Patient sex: F
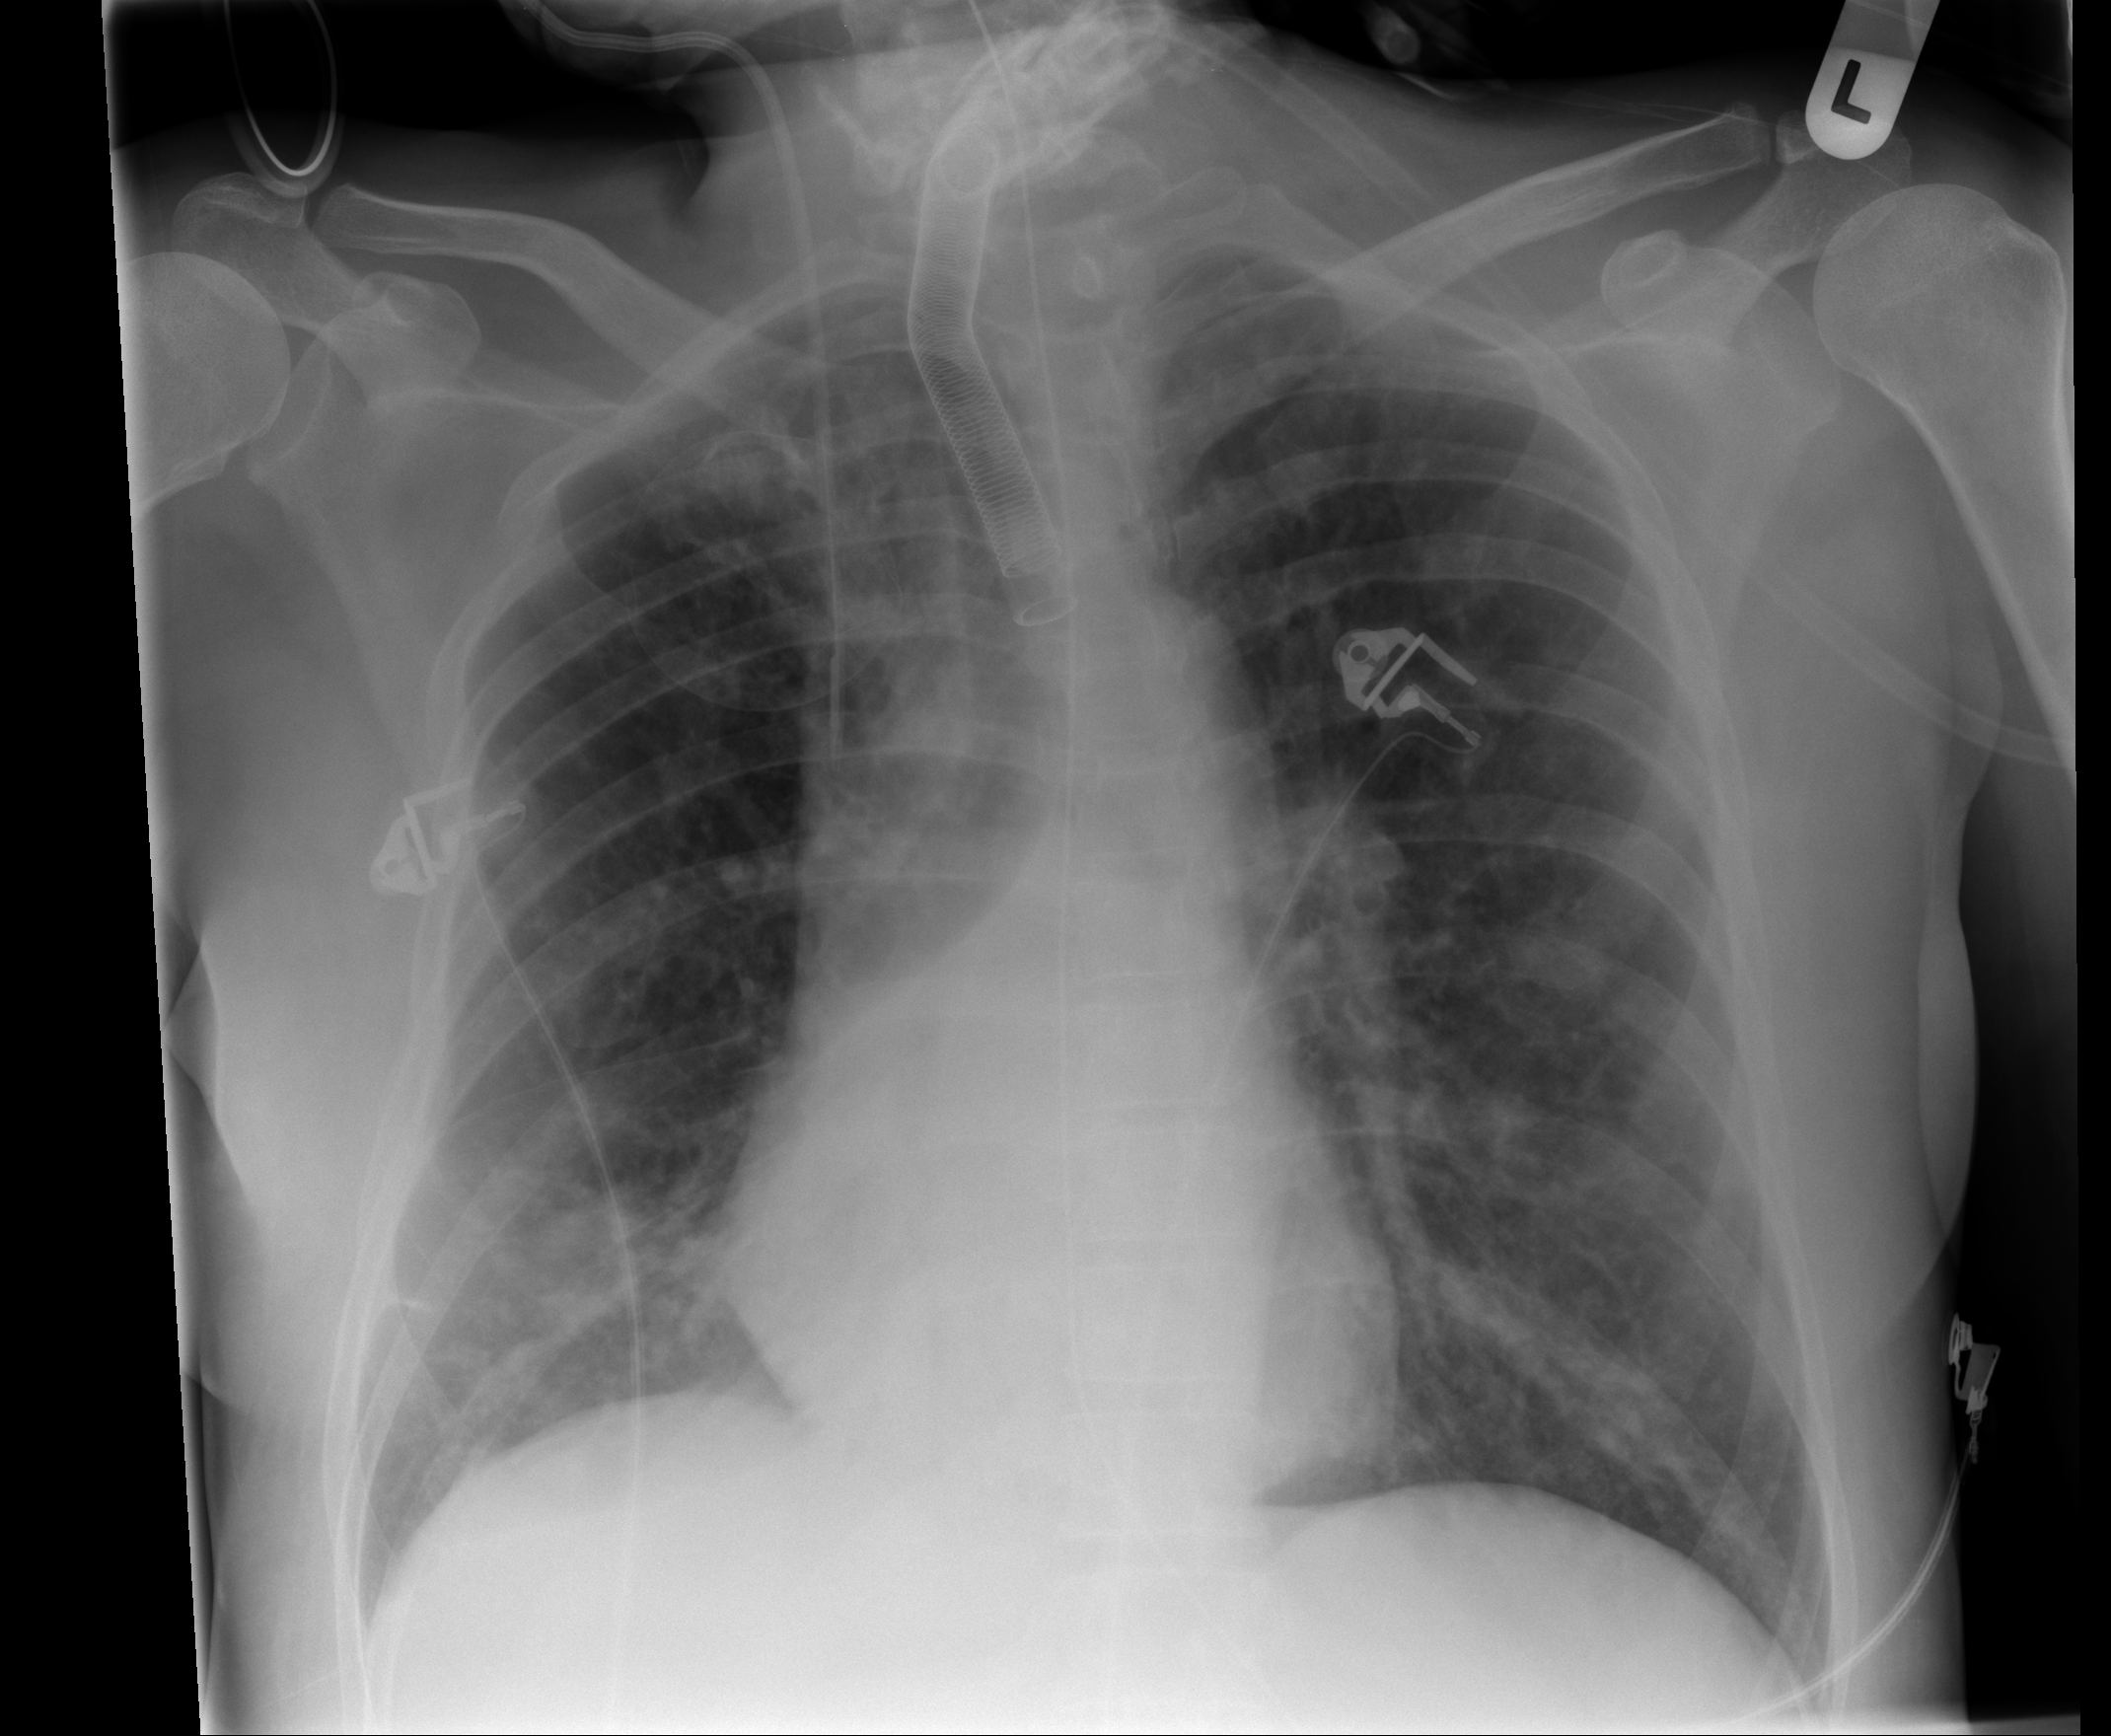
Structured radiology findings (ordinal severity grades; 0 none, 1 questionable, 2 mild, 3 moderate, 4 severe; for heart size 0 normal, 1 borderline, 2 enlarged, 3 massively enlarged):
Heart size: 0
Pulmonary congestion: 0
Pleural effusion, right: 0
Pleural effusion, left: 0
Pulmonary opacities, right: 0
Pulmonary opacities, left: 2
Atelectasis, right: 2
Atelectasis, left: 2